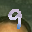
Label: 9